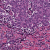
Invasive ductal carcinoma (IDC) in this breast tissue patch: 1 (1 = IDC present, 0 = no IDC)